Question: I'm playing around with HTML5. For that purpose I created some small Javascript widget using localStorage amongst other things. Up until yesterday Firefox played nice.
Then 6.0.2 came around and suddenly the localStorage object is null.
Going to <URL> shows that Local Storage is not supported.

Using Chrome to view the exact same code (found at <URL> works just fine.
Has anyone else experienced that localstorage is broken on Firefox 6.0.2 on Mac?
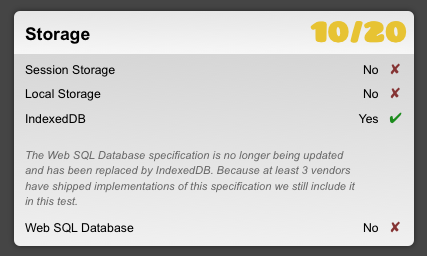
Answer: You should check the storage preferences, type 'about:config' into the location bar. The relevant preferences are:
- 'dom.storage.enabled''true'- 'dom.storage.default_quota''5120'